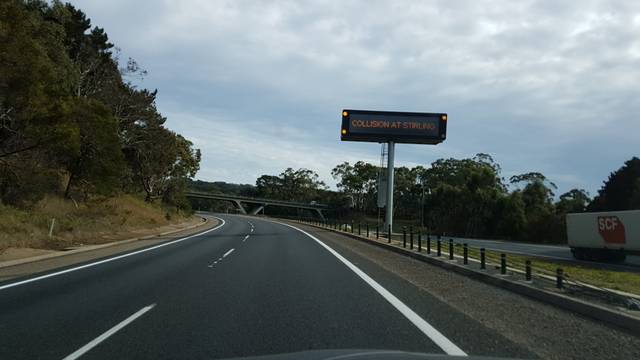
Region: Australia
Coordinates: -34.995, 138.739